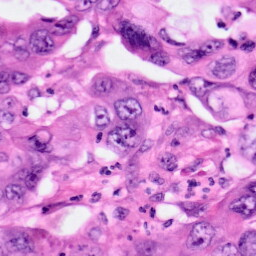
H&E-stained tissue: Pancreatic